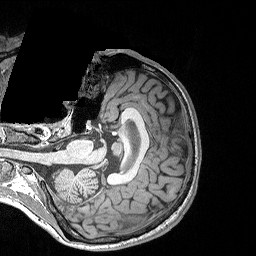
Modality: T1w
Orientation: axial
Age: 25
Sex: male